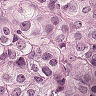
Metastatic tissue present: yes